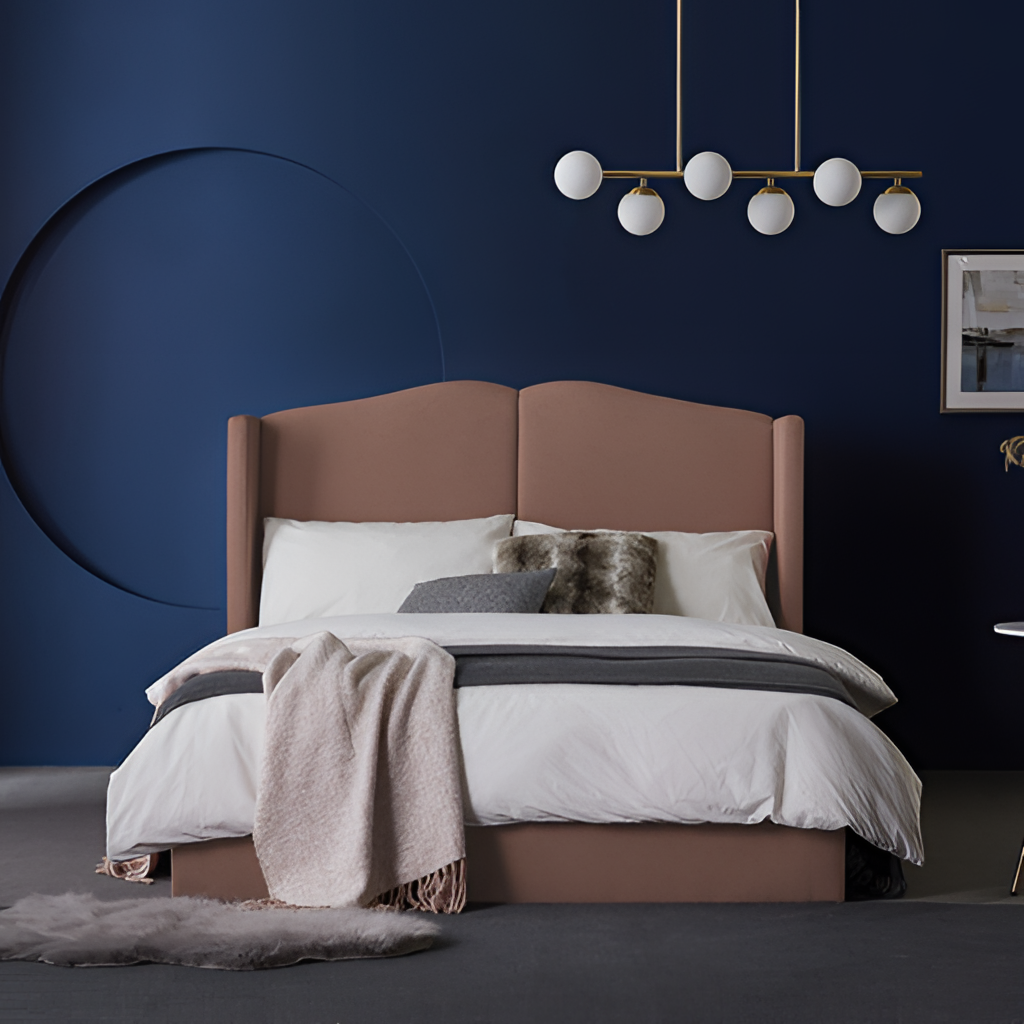
bedroom, fabric bed, navy paint wallpaper, with solid pattern, contemporary, carpet flooring, with plain pattern